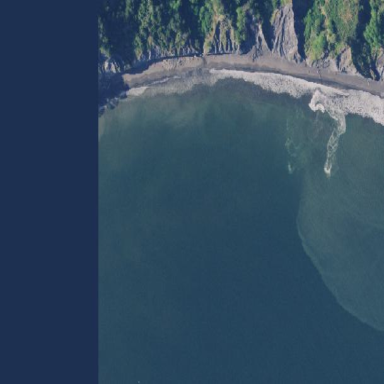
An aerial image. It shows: Beach with gravel surface.